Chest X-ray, AP view. Patient: 61 years old, sex M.
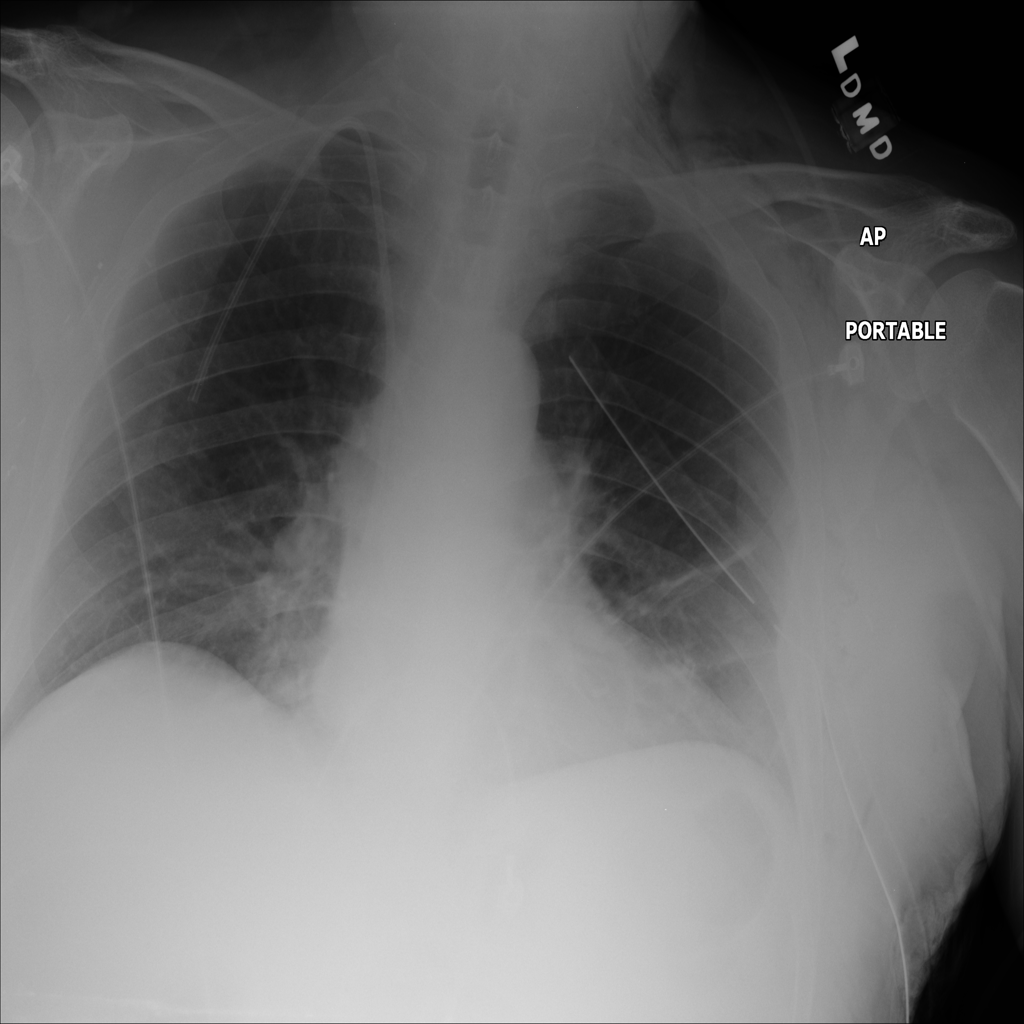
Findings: Atelectasis, Emphysema, Pneumothorax